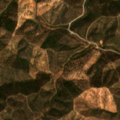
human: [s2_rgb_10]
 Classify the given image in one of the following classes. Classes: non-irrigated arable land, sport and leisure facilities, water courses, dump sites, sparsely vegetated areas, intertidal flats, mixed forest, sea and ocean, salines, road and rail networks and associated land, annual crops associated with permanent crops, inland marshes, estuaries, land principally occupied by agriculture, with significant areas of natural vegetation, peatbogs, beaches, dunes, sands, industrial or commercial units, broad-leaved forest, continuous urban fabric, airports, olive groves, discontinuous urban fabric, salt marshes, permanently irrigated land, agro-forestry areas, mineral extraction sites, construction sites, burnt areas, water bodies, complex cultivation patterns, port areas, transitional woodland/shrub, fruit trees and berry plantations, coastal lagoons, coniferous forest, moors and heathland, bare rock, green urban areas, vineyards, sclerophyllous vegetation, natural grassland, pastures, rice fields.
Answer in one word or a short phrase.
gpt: broad-leaved forest, sclerophyllous vegetation, transitional woodland/shrub